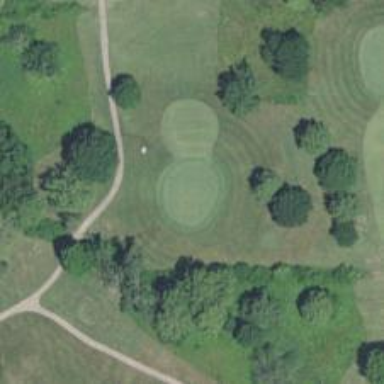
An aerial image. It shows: View of golf hole.